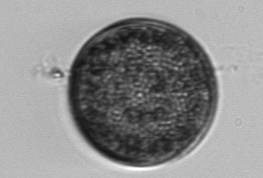
Label: Coscinodiscus